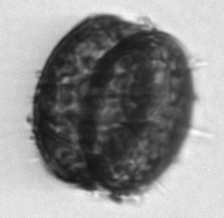
Label: Thalassiosira